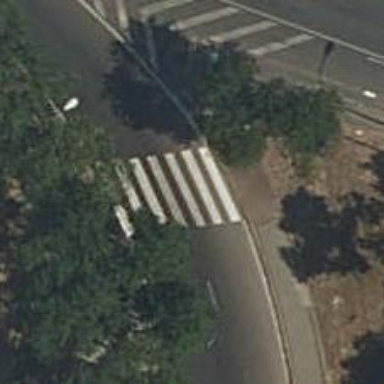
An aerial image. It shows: Marked crossing on footway. The crossing has visible markings.